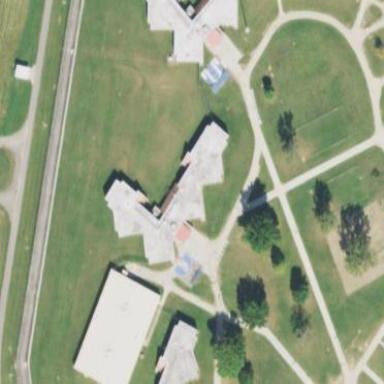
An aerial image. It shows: Prison building.